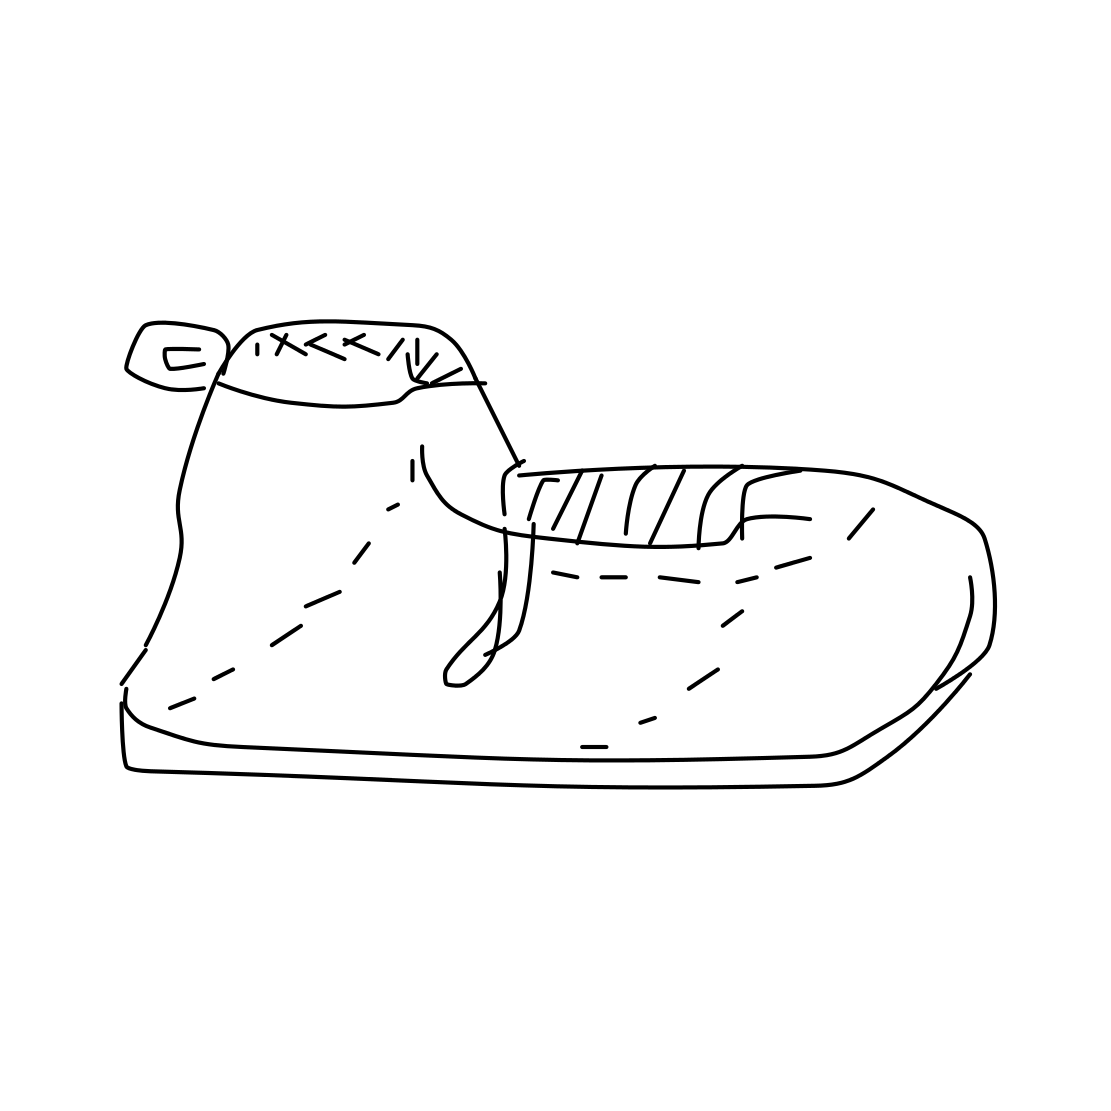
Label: shoe